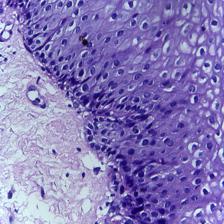
Diagnosis: Normal